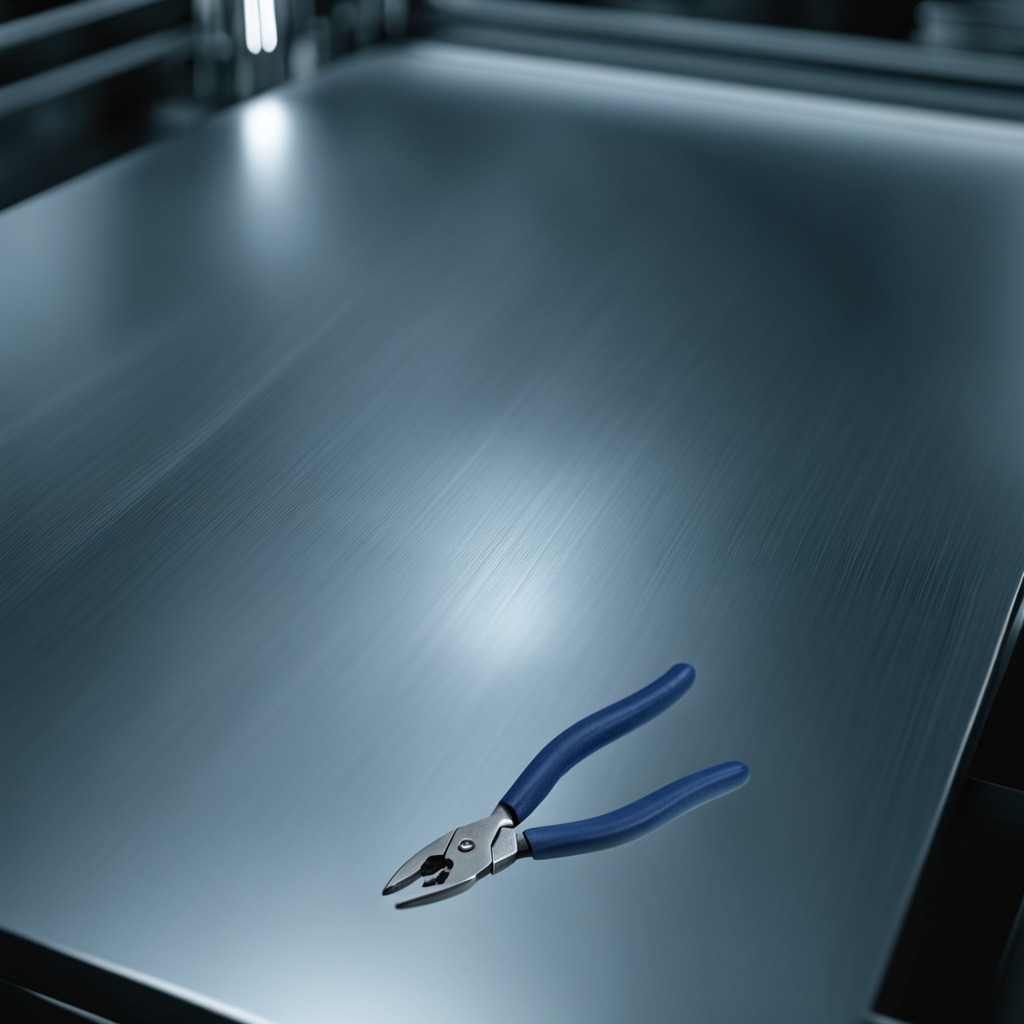
A plier is lying on a metal table in a machine shop under fluorescent lights.